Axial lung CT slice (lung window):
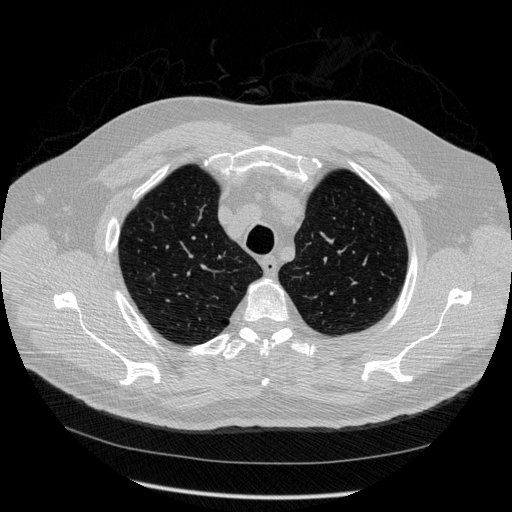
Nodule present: no